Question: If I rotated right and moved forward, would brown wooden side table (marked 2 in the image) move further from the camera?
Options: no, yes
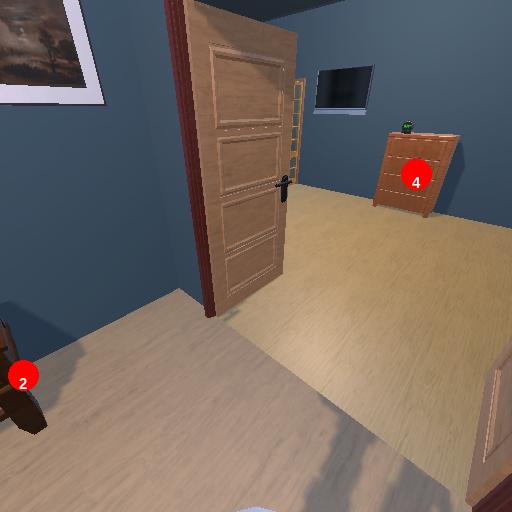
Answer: no